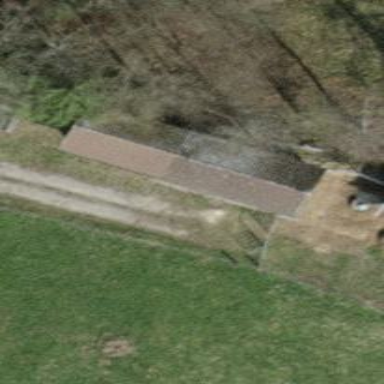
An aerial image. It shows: Farm auxiliary building with gabled roof.